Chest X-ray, AP view. Patient: 43 years old, sex F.
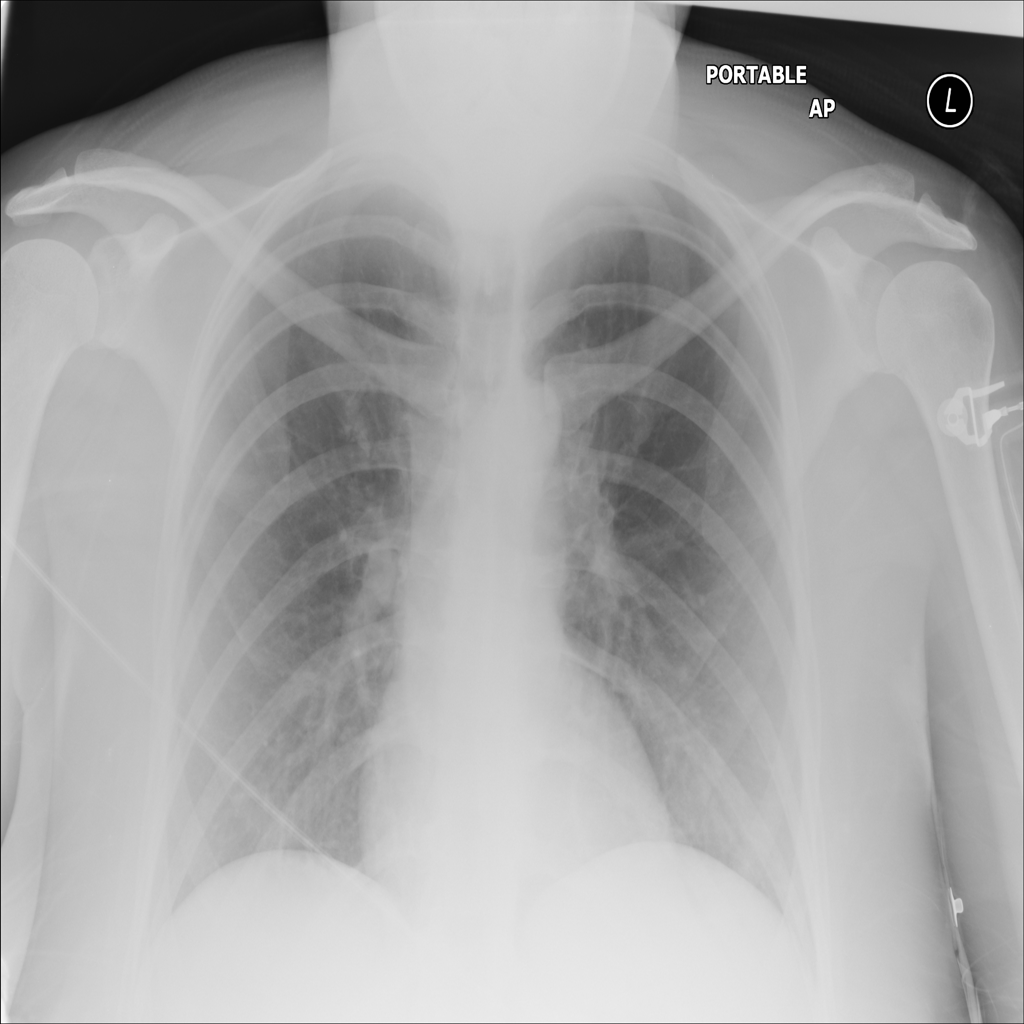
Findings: No Finding